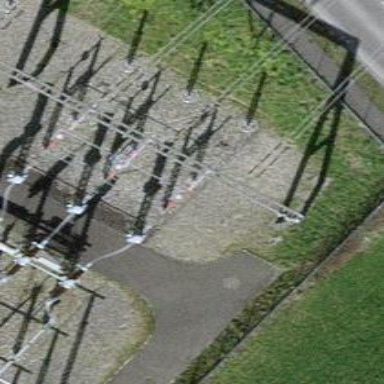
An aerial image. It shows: Power line with 3 cables. It uses busbar.